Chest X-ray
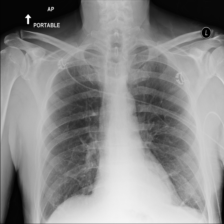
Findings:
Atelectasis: negative
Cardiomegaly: negative
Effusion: negative
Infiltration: positive
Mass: negative
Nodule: negative
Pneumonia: negative
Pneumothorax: negative
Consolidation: negative
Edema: negative
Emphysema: negative
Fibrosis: negative
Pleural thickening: negative
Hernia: negative